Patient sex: M
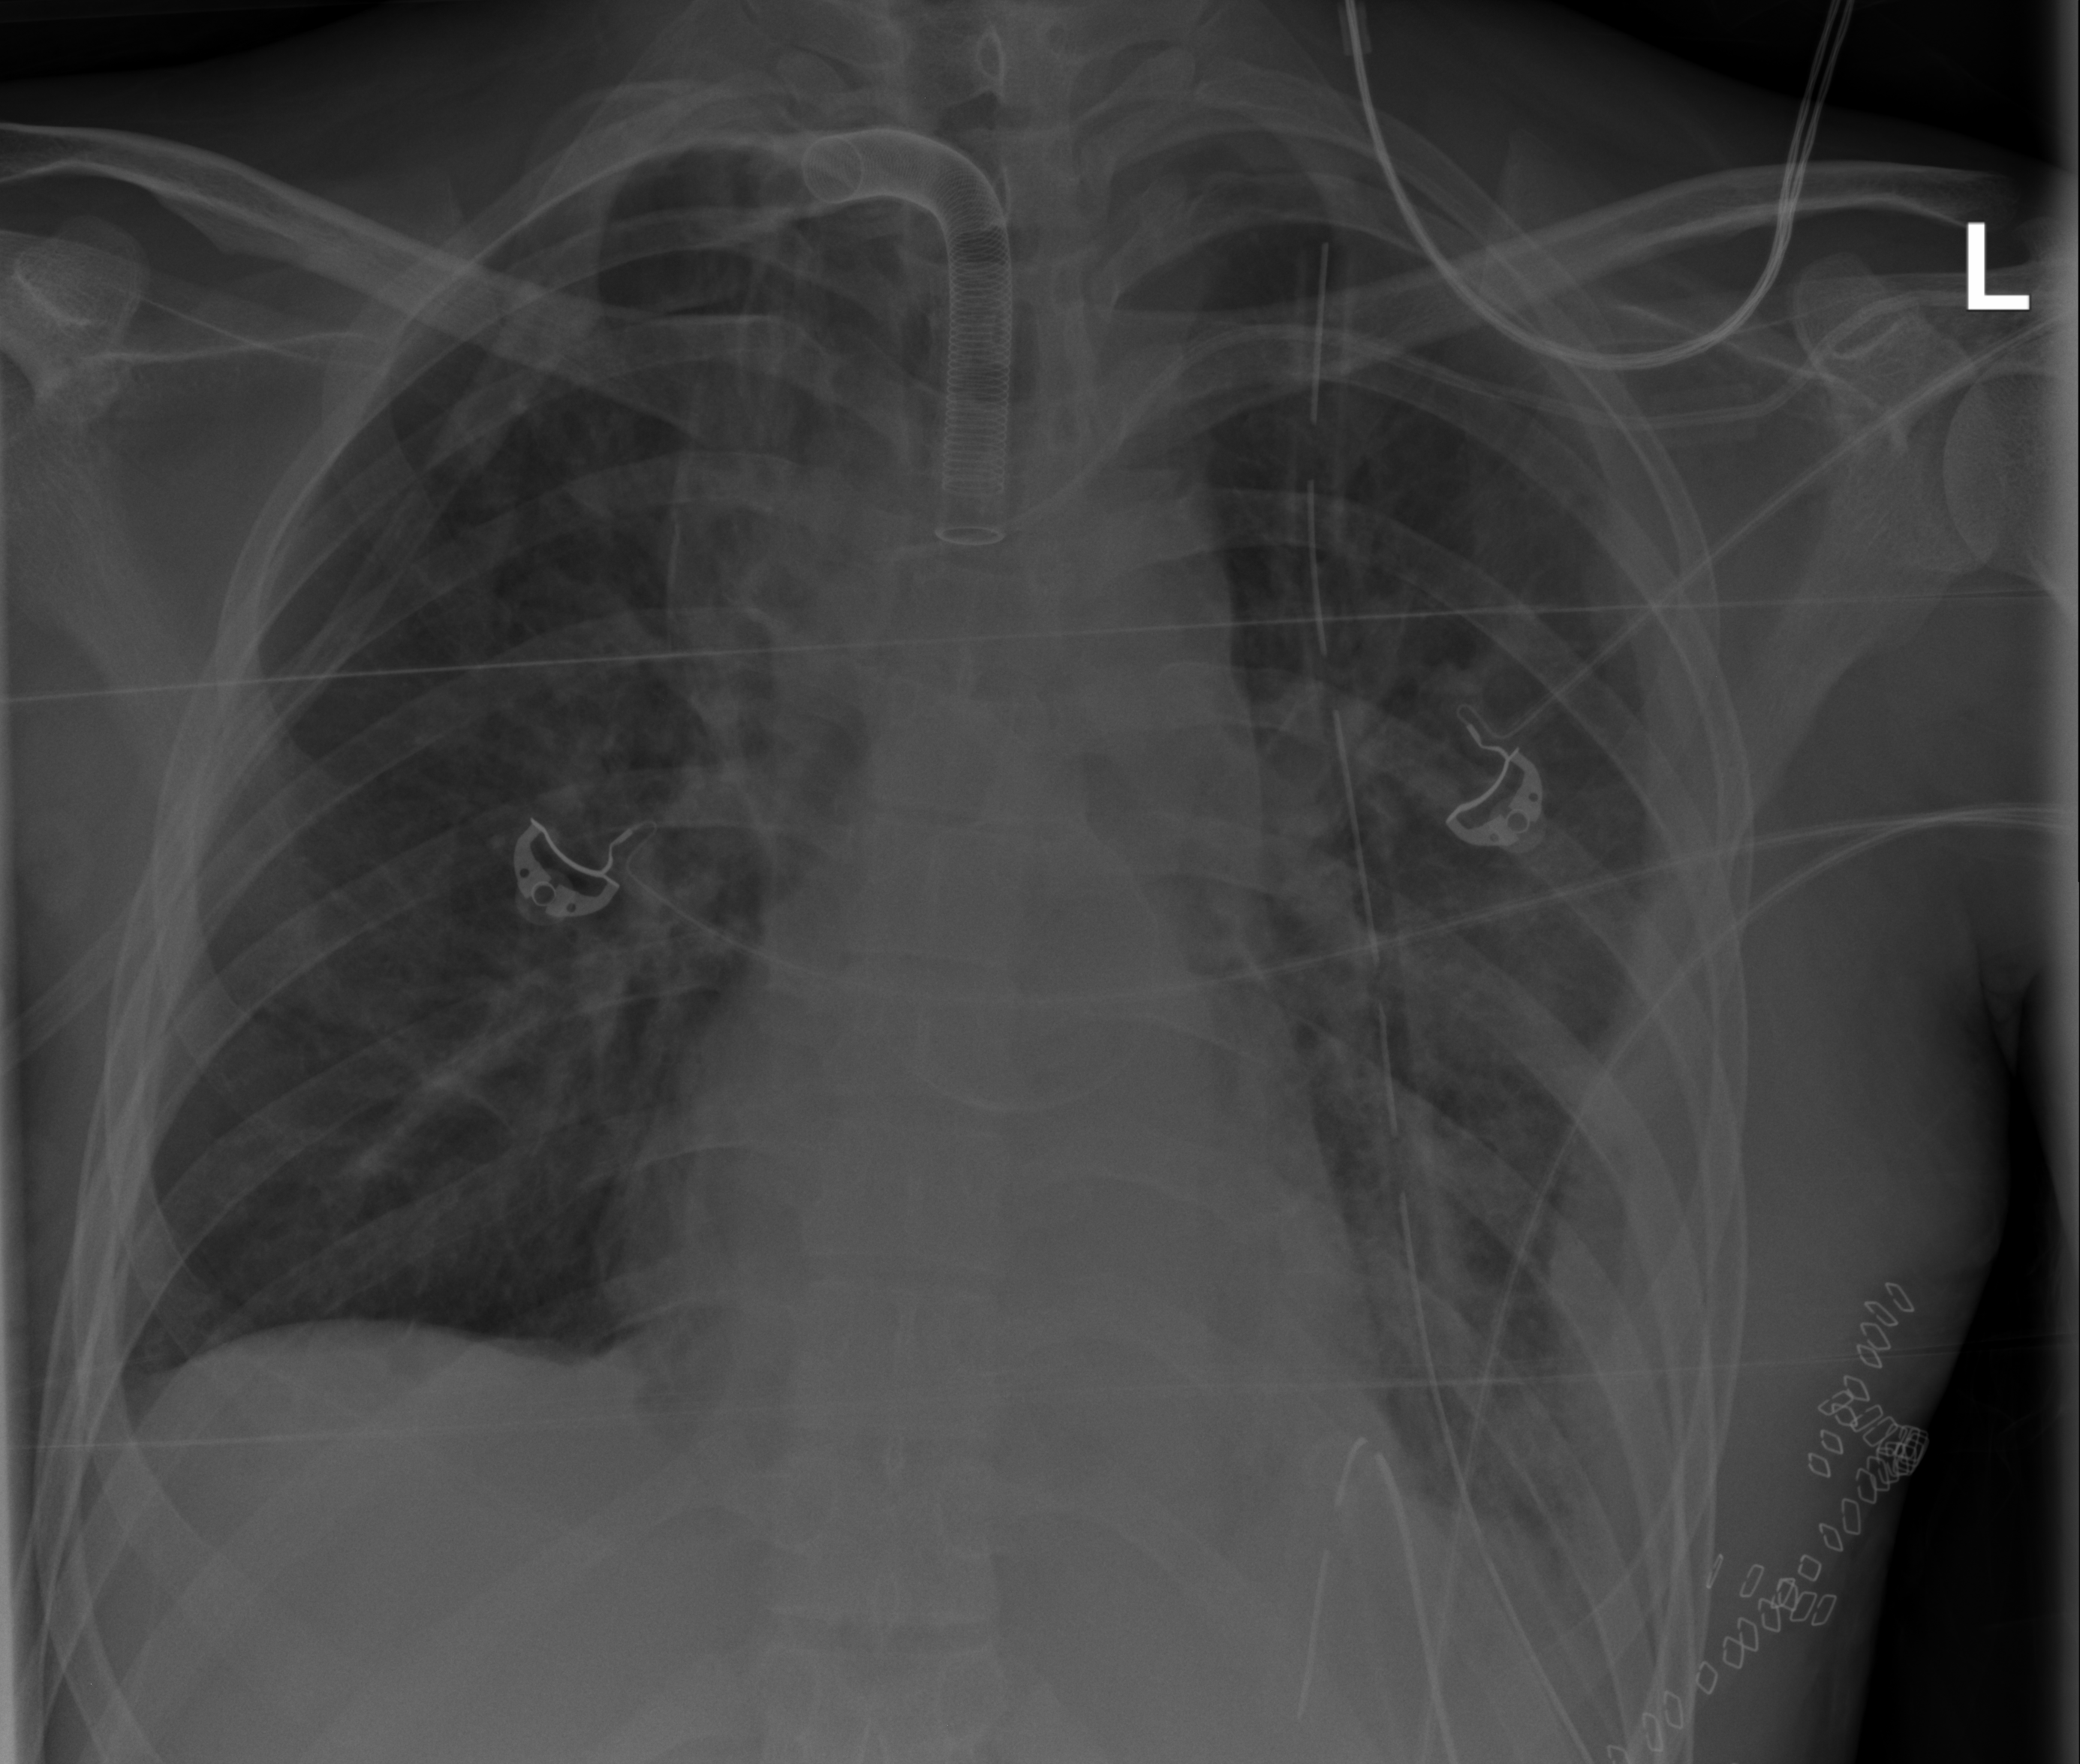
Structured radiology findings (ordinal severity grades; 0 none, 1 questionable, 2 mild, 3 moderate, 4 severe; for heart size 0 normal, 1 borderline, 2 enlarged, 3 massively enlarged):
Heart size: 0
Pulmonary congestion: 0
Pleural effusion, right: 1
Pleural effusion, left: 2
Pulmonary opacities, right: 2
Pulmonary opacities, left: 2
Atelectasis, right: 2
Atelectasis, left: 3